Question: I'm creating code for "transaction logs" for users to check their own order list.
I can probably echo like this
'''
<th>Order ID</th>
<td><?echo $row->orderid?></td>
'''
but then again I want to know: how do I call my own order? So specifically I'm using 'userID 1'.
Here are the transactions made by 'userID/CustomerID 1'

How would I achieve that?
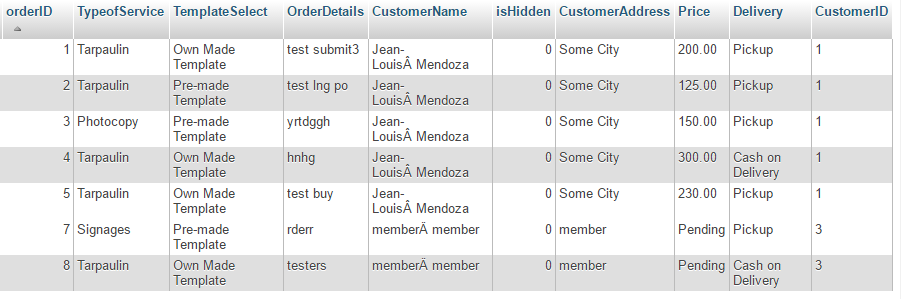
Answer: '''
Select * from tablename where customerID = 1
'''
just change 'tablename' with name of your table